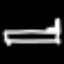
Label: bed